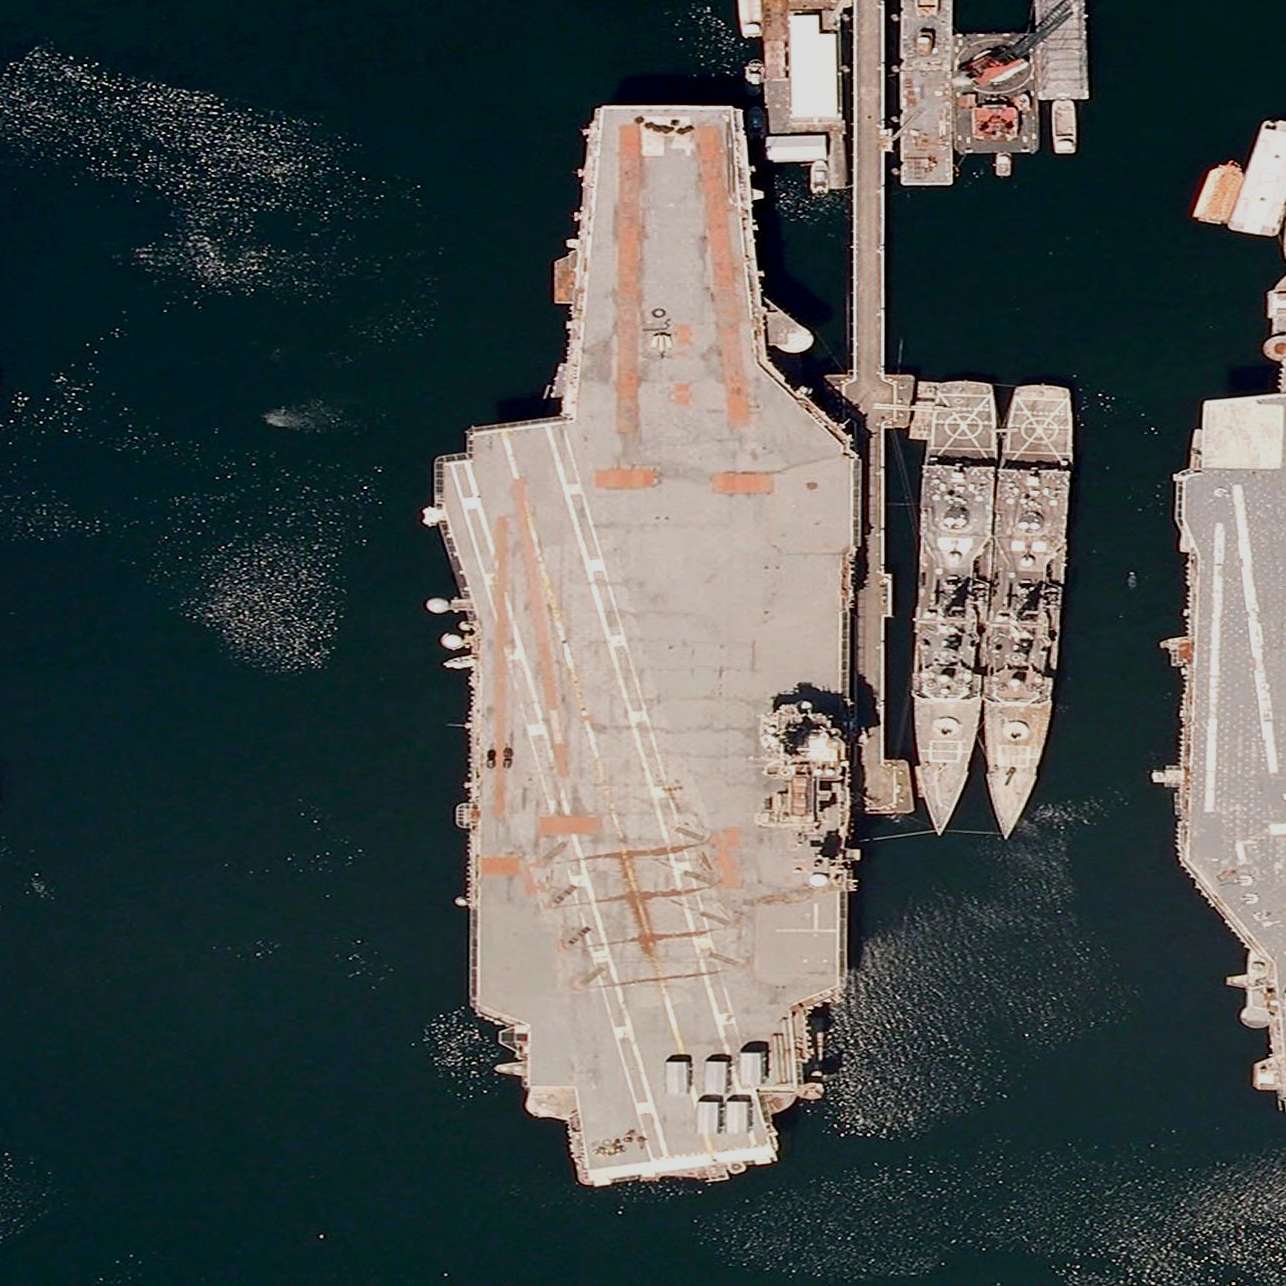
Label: aircraft_carrier